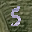
Label: 5